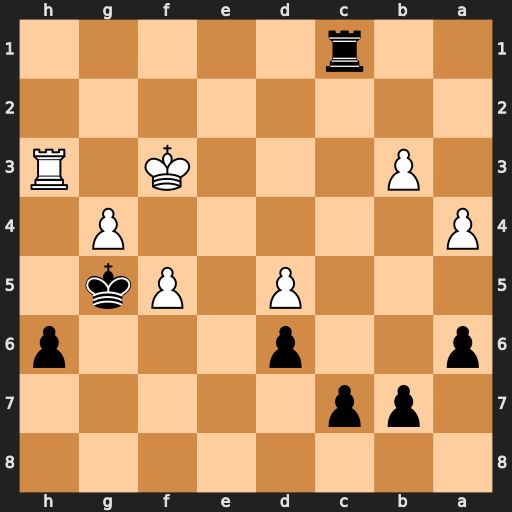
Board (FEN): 8/1pp5/p2p3p/3P1Pk1/P5P1/1P3K1R/8/2r5
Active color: b
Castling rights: -
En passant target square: -
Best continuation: Rc3+ Kg2 Rxh3 Kxh3 h5 gxh5 Kxh5